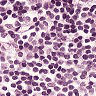
Metastatic tissue present: no